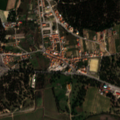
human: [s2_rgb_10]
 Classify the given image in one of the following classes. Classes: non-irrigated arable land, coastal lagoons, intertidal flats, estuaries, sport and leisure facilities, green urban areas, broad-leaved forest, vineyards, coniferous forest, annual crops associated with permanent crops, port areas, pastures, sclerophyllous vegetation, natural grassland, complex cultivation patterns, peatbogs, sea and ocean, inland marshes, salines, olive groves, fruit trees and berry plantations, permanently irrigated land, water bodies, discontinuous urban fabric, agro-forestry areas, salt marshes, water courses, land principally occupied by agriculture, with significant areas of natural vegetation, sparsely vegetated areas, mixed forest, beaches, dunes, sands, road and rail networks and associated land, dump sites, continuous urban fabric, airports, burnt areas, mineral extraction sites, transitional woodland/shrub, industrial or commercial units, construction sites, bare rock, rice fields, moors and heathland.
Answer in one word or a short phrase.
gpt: discontinuous urban fabric, rice fields, complex cultivation patterns, broad-leaved forest, transitional woodland/shrub